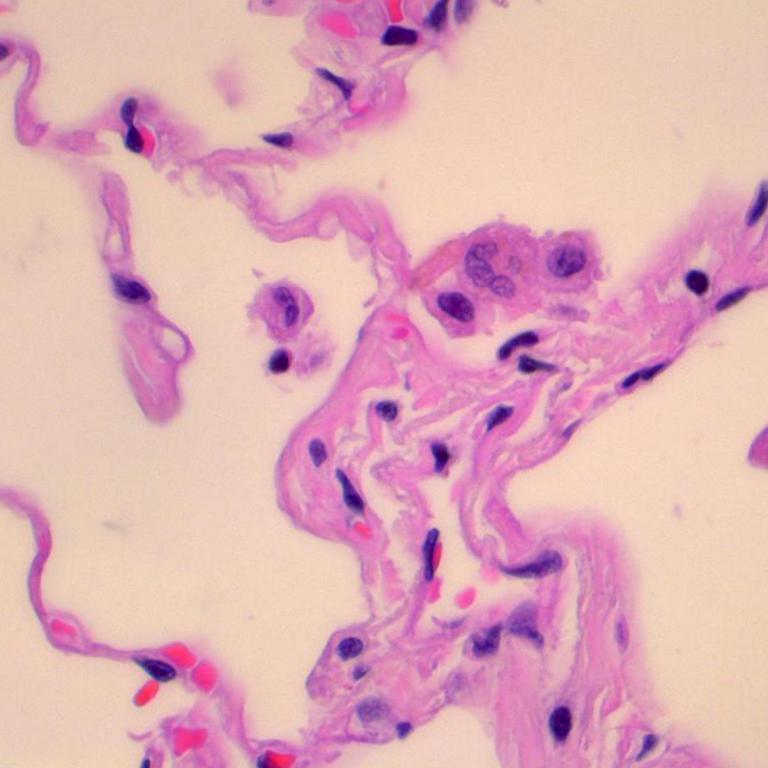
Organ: lung
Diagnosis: benign